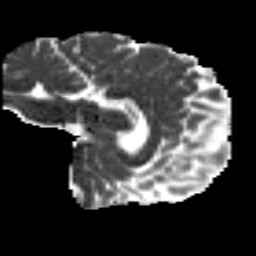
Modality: MD
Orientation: sagittal
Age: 21
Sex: male
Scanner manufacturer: siemens
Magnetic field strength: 3 T
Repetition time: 8.8 s
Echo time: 0.085 s